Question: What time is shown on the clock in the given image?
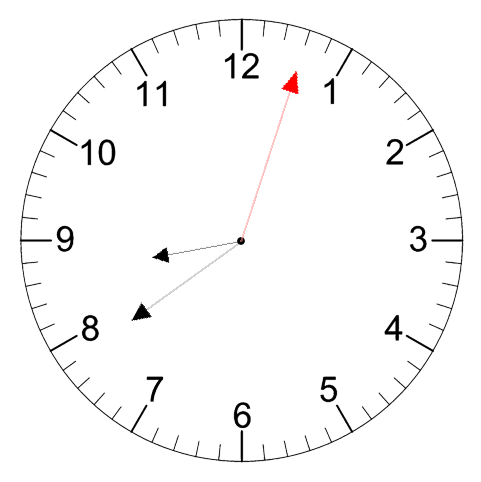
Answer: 08:39:03